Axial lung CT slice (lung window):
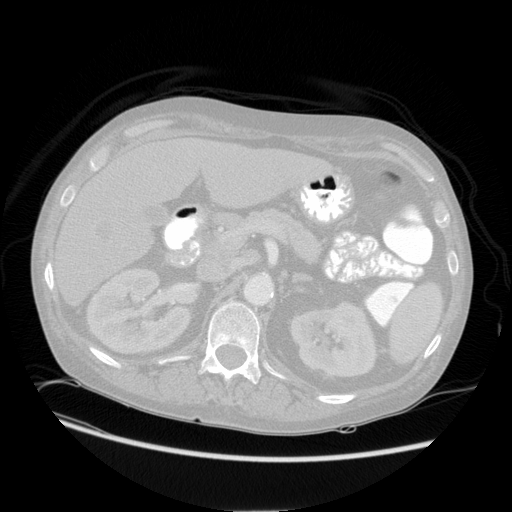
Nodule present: no